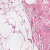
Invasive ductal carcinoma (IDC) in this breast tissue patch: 0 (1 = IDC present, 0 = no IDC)